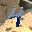
Label: 4